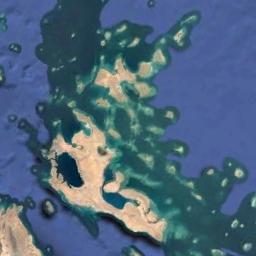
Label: island